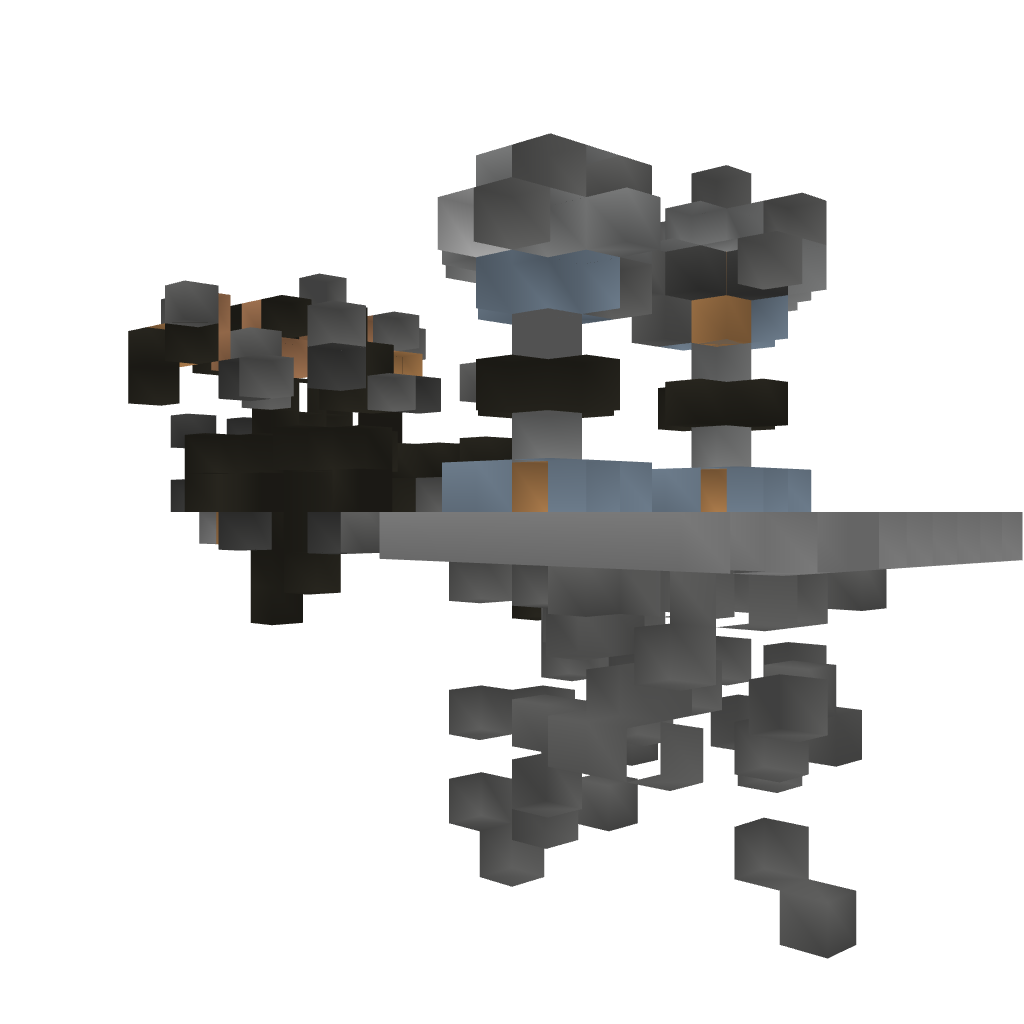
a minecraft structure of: Spawn for adventure maps